Question: I deleted an old edmx file and I attempted to add a new one via Add > New Item> Visual C# Templates (data) - ADO.NET Entity Data Model.

In the wizard, in the "Choose your Data Connection" window, there are some pre-existing connection strings. Where are these values taken from? I searched my solution for the connection strings but there weren't any.
How do I delete these pre-existing connection strings so that they don't show up the next time?
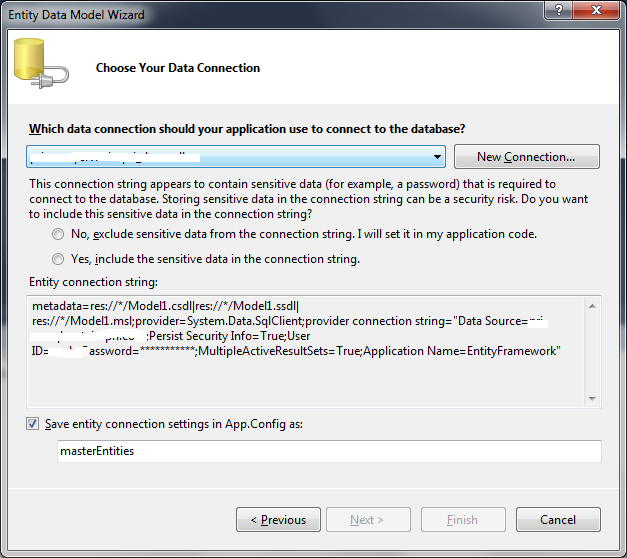
Answer: These connection are not stored in your solution - they are completely unrelated to your solution. They are stored somewhere in Visual Studio. If you open Server Explorer and expand Data Connections node you will see all of them and you will be able to remove those you don't want to use anymore.